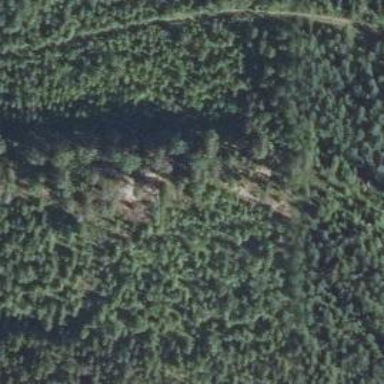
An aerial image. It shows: Cliff in nature.